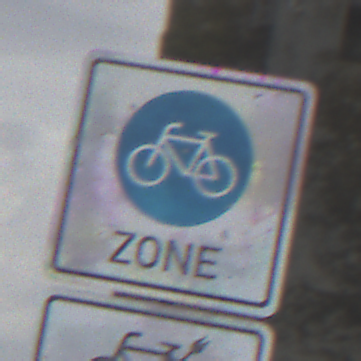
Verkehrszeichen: BeginnFahrradzone
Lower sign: EinspurigeFahrzeugeFrei4
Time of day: Midday
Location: Outdoor (Suburban)
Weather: Overcast
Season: NotSpecified
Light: Natural